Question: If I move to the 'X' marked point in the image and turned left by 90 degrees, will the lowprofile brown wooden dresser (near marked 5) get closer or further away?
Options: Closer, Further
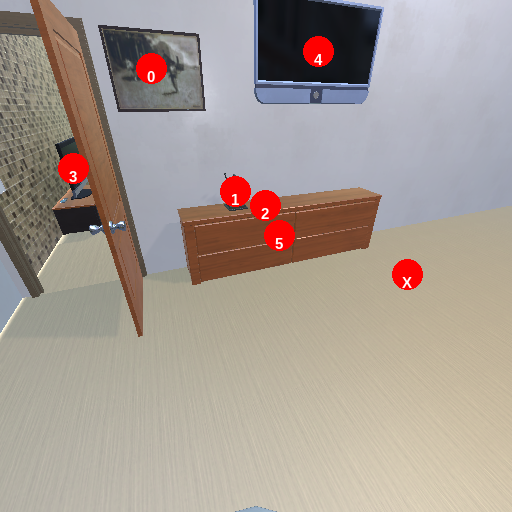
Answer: Closer